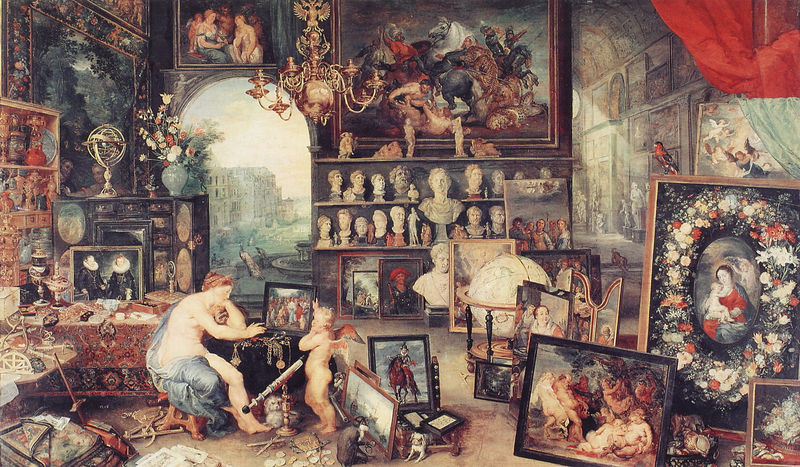
Titel: Allegorie des Sehens
Künstler: Jan Brueghel d. Ä.
Institution: Madrid, Museo del Prado
Schlagwörter: akt, flügel, gemälde, nackt, umhang, vogel, stadt, blume, fenster, frau, raum, schmuck, tür, ausblick, hund, rot, tiere, malerei, teppich, gesichter, häuser, brunnen, affe, engel, putto, skulptur, bilder, saal, rundbogen, atelier, kronleuchter, leuchter, lüster, tor, halle, stadtansicht, pfau, kunst, skulpturen, tapisserie, fernrohr, sammlung, kunstkammer, büsten, papagei, globus, putti, brunne, triptychon, münzen, sextant, geräte, pfauen, wissenschaften, kunstsammlung, genälde, teleskop, 1600, wissenschadften